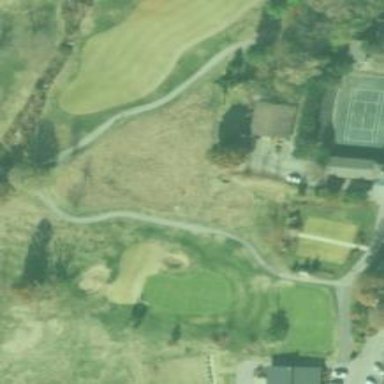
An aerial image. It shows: Rough golf area with grass surface.